Field crop: maize
Growth stage: 1
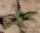
Species: atriplex